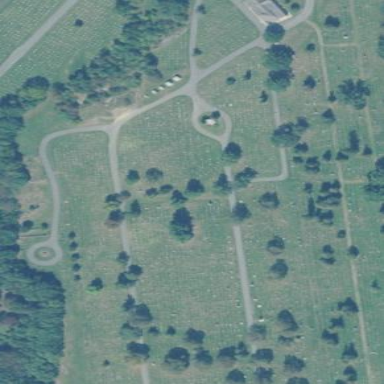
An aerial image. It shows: Cemetery.